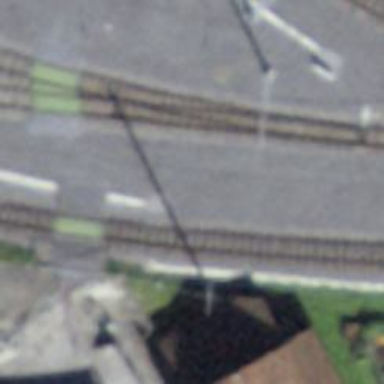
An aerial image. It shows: Narrow-gauge railway track with 1 electrified contact line.